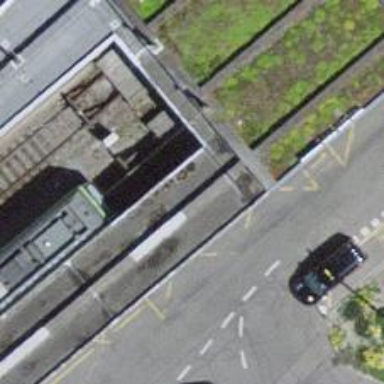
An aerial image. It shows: Post box is visible.